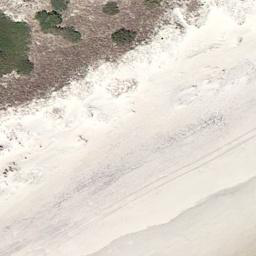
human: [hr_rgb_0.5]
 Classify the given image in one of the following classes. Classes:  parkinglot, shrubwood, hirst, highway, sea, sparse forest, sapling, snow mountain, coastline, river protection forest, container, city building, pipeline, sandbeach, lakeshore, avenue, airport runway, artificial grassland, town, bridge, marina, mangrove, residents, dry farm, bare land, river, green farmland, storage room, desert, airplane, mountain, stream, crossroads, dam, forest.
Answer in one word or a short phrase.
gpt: sandbeach